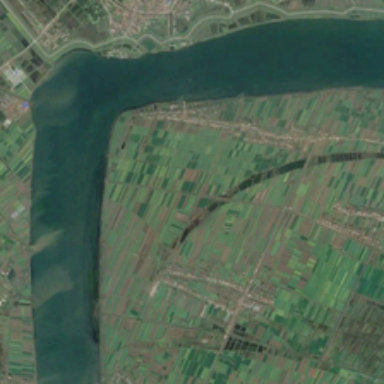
Many pieces of farmlands and several urban areas are in two sides of a curved river .